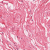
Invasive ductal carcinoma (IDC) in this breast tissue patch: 0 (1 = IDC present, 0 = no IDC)